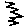
Label: zigzag